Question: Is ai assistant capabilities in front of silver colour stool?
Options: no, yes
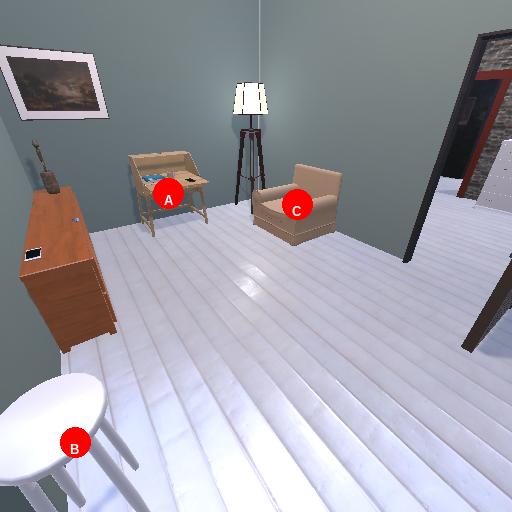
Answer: no